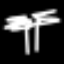
Label: palm tree